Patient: sex M, age 71
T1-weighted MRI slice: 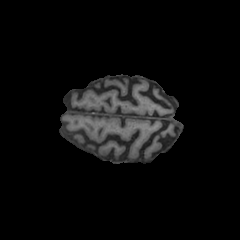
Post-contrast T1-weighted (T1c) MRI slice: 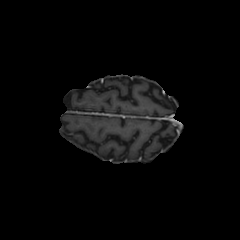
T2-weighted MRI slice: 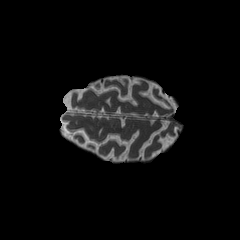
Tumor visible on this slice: no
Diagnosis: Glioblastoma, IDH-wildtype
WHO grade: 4